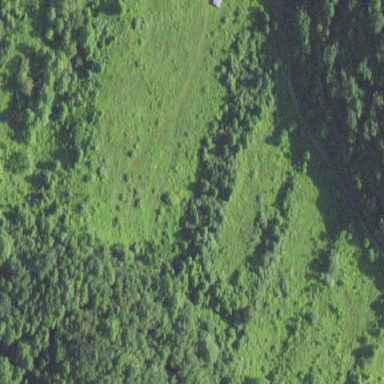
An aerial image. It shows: Patch of scrub vegetation.